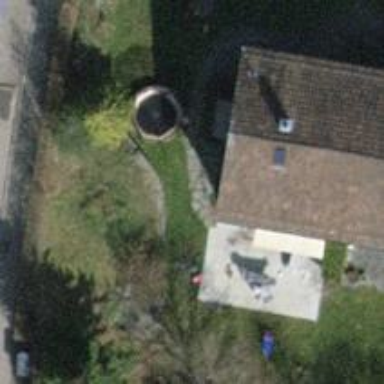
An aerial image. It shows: Semidetached house with gabled roof.